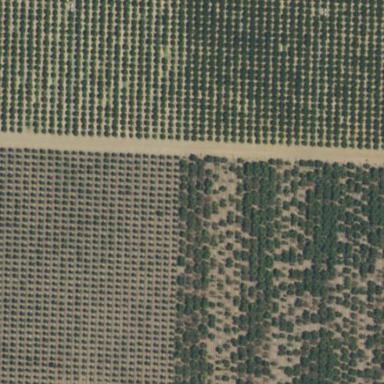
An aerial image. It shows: Orchard filled with plum trees.